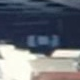
Vehicle type: Car